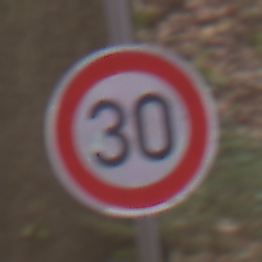
Verkehrszeichen: Geschwindigkeit30
Umgebung: Outdoor, Nature
Tageszeit: Midday
Wetter: Overcast
Licht: Natural
Jahreszeit: Autumn
Kontrast: LowContrast